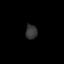
Tissue: prostate
Cell type: T cells
Senescence score: 0.3205
Nuclear area (px): 164
Mean DAPI intensity: 53.579